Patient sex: M
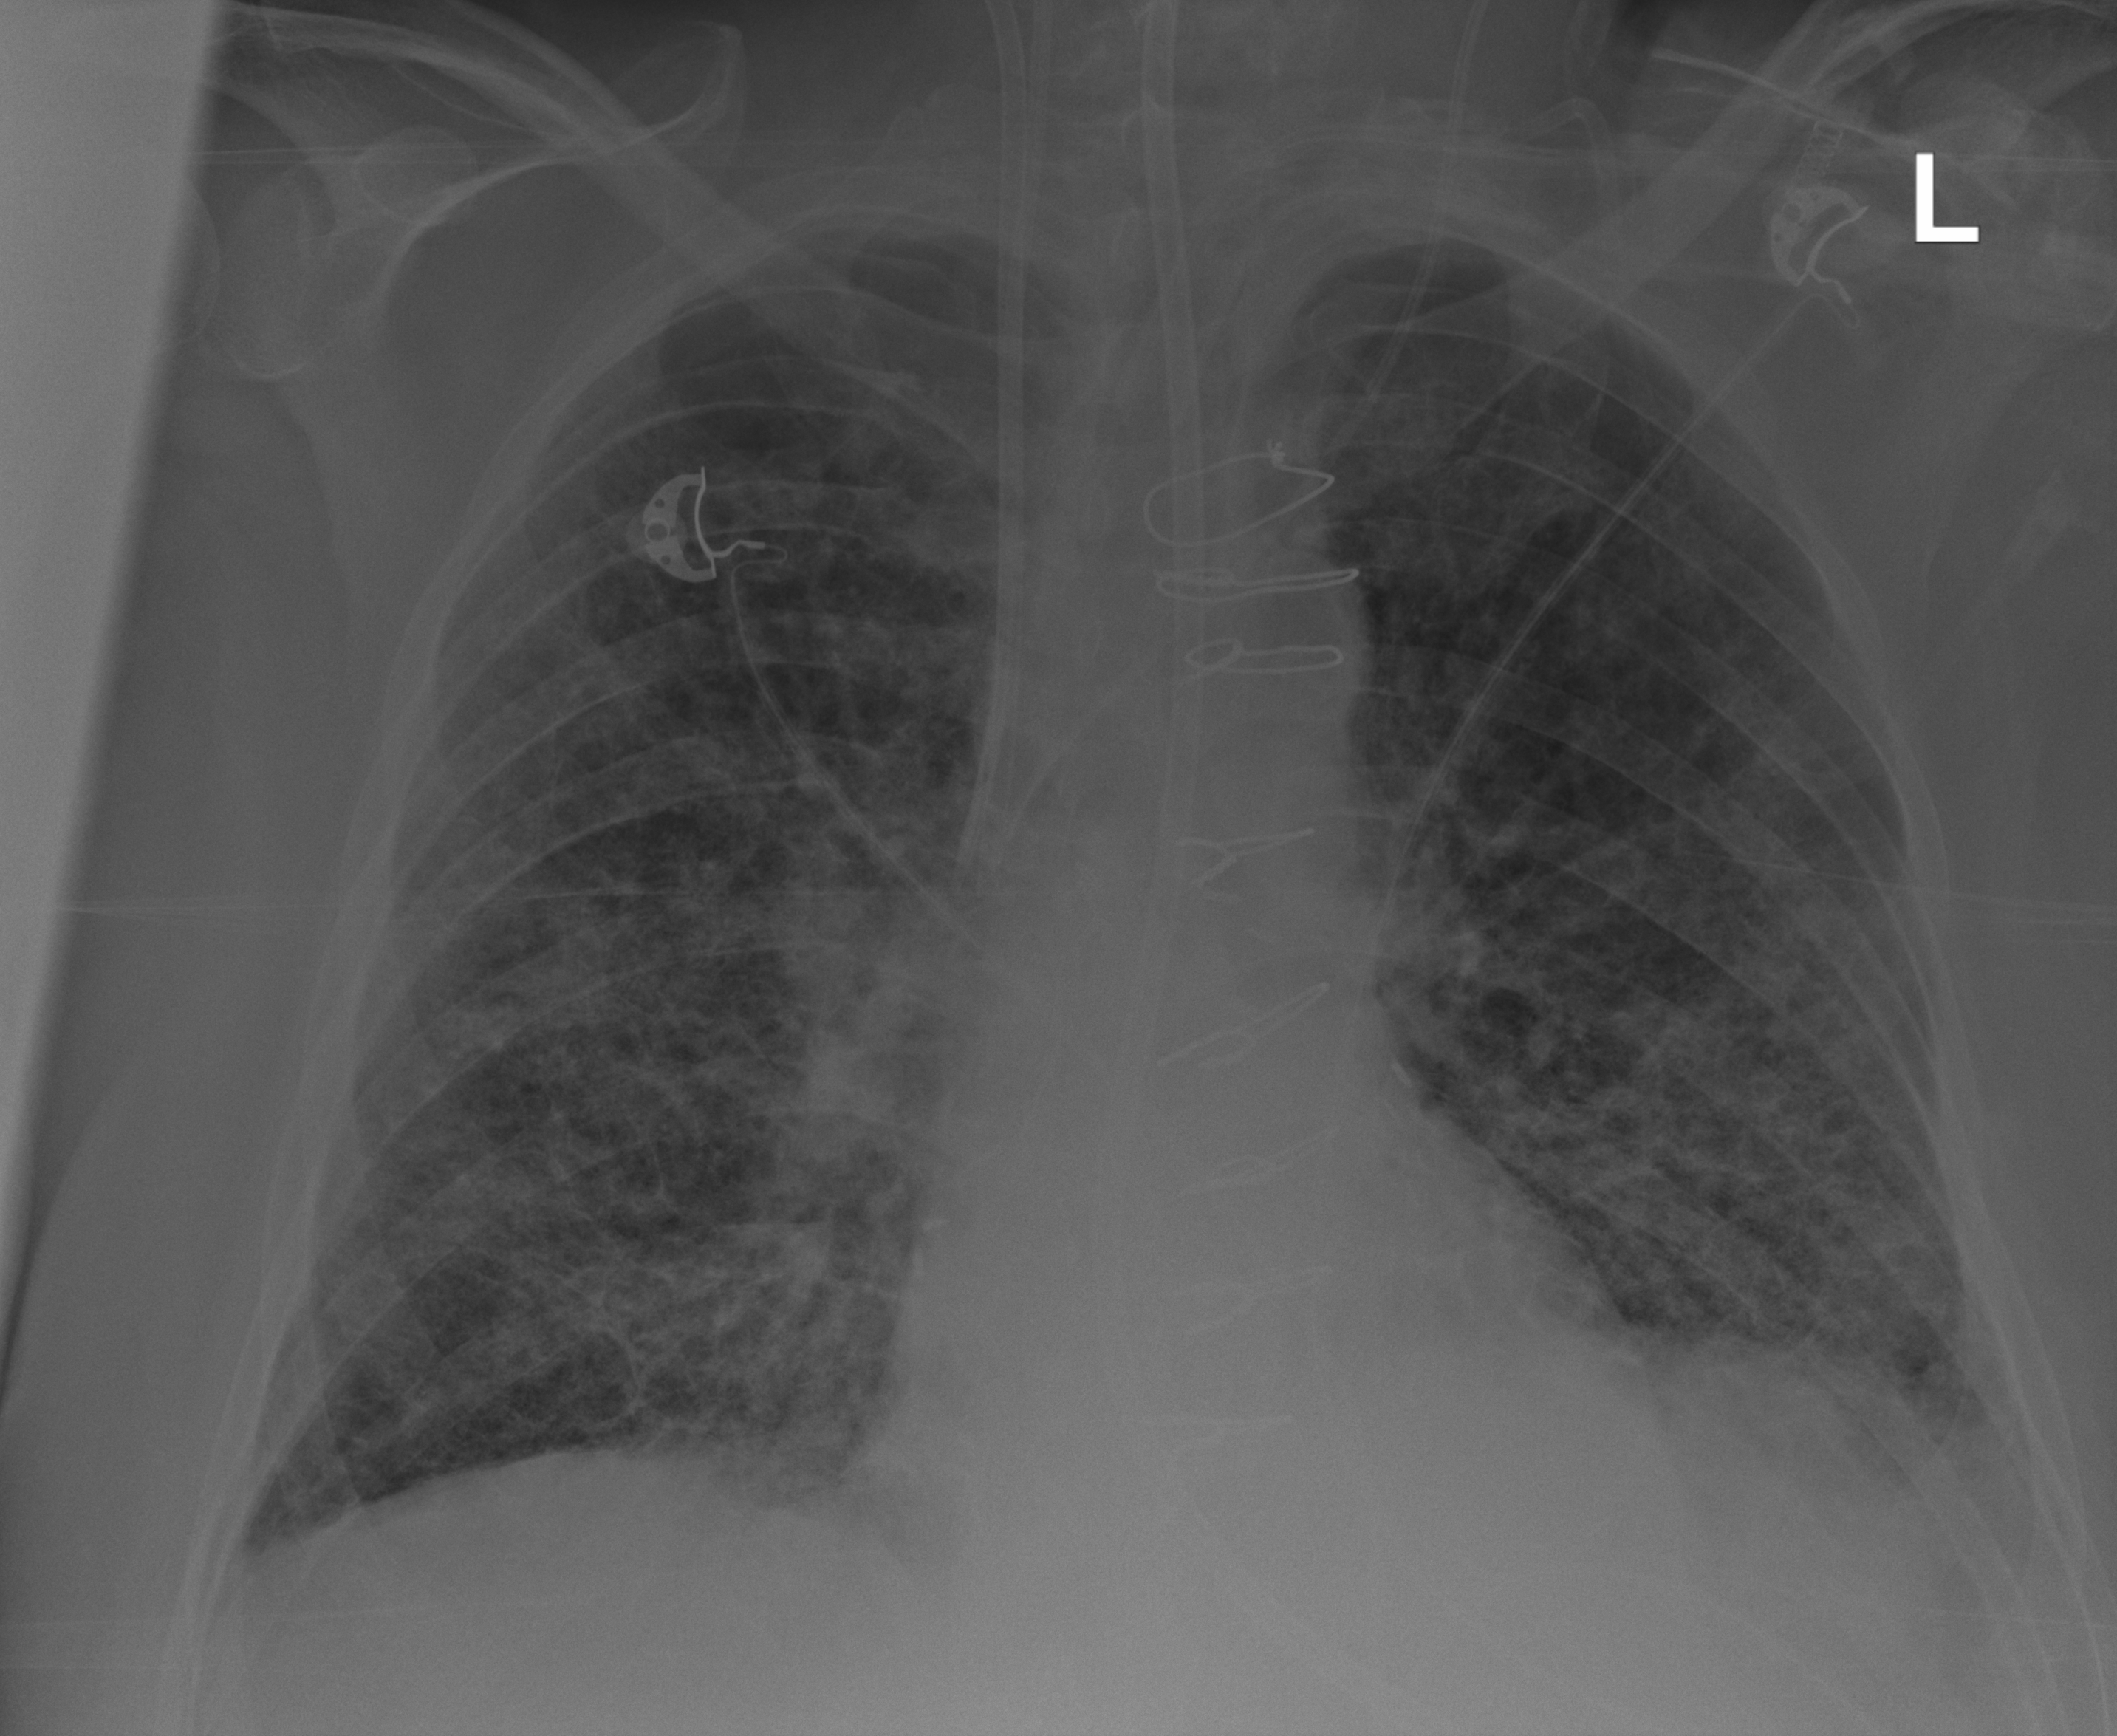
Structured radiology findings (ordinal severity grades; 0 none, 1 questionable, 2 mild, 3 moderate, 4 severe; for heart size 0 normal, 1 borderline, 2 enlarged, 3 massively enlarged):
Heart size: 0
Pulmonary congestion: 0
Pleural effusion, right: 0
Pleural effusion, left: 2
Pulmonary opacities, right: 3
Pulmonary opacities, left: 3
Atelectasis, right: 1
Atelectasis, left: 1